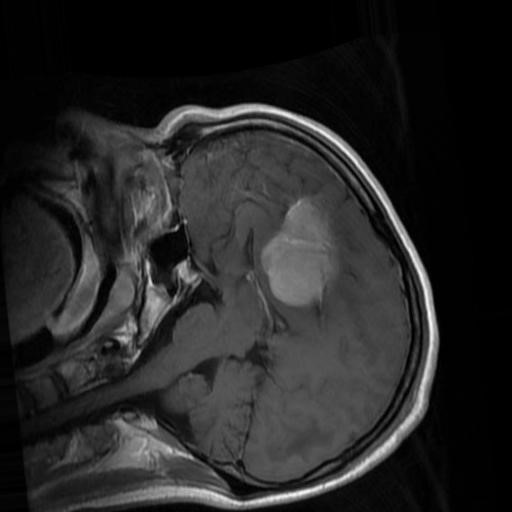
Label: brain_menin